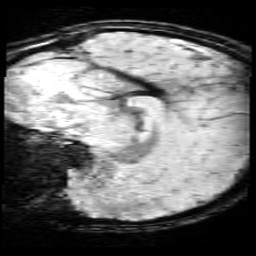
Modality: SWI
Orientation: sagittal
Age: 12
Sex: female
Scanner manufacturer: siemens
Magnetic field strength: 3 T
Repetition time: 0.027 s
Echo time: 0.02 s